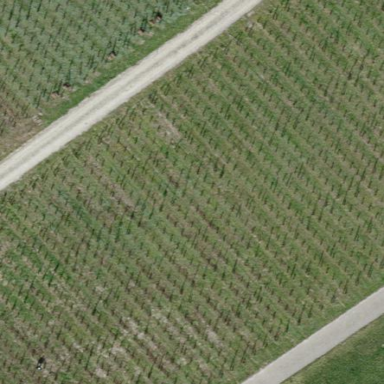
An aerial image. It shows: Beautiful vineyard in the countryside.